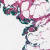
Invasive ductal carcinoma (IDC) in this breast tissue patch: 0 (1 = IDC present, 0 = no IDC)